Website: crate-barrel
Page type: billing-address
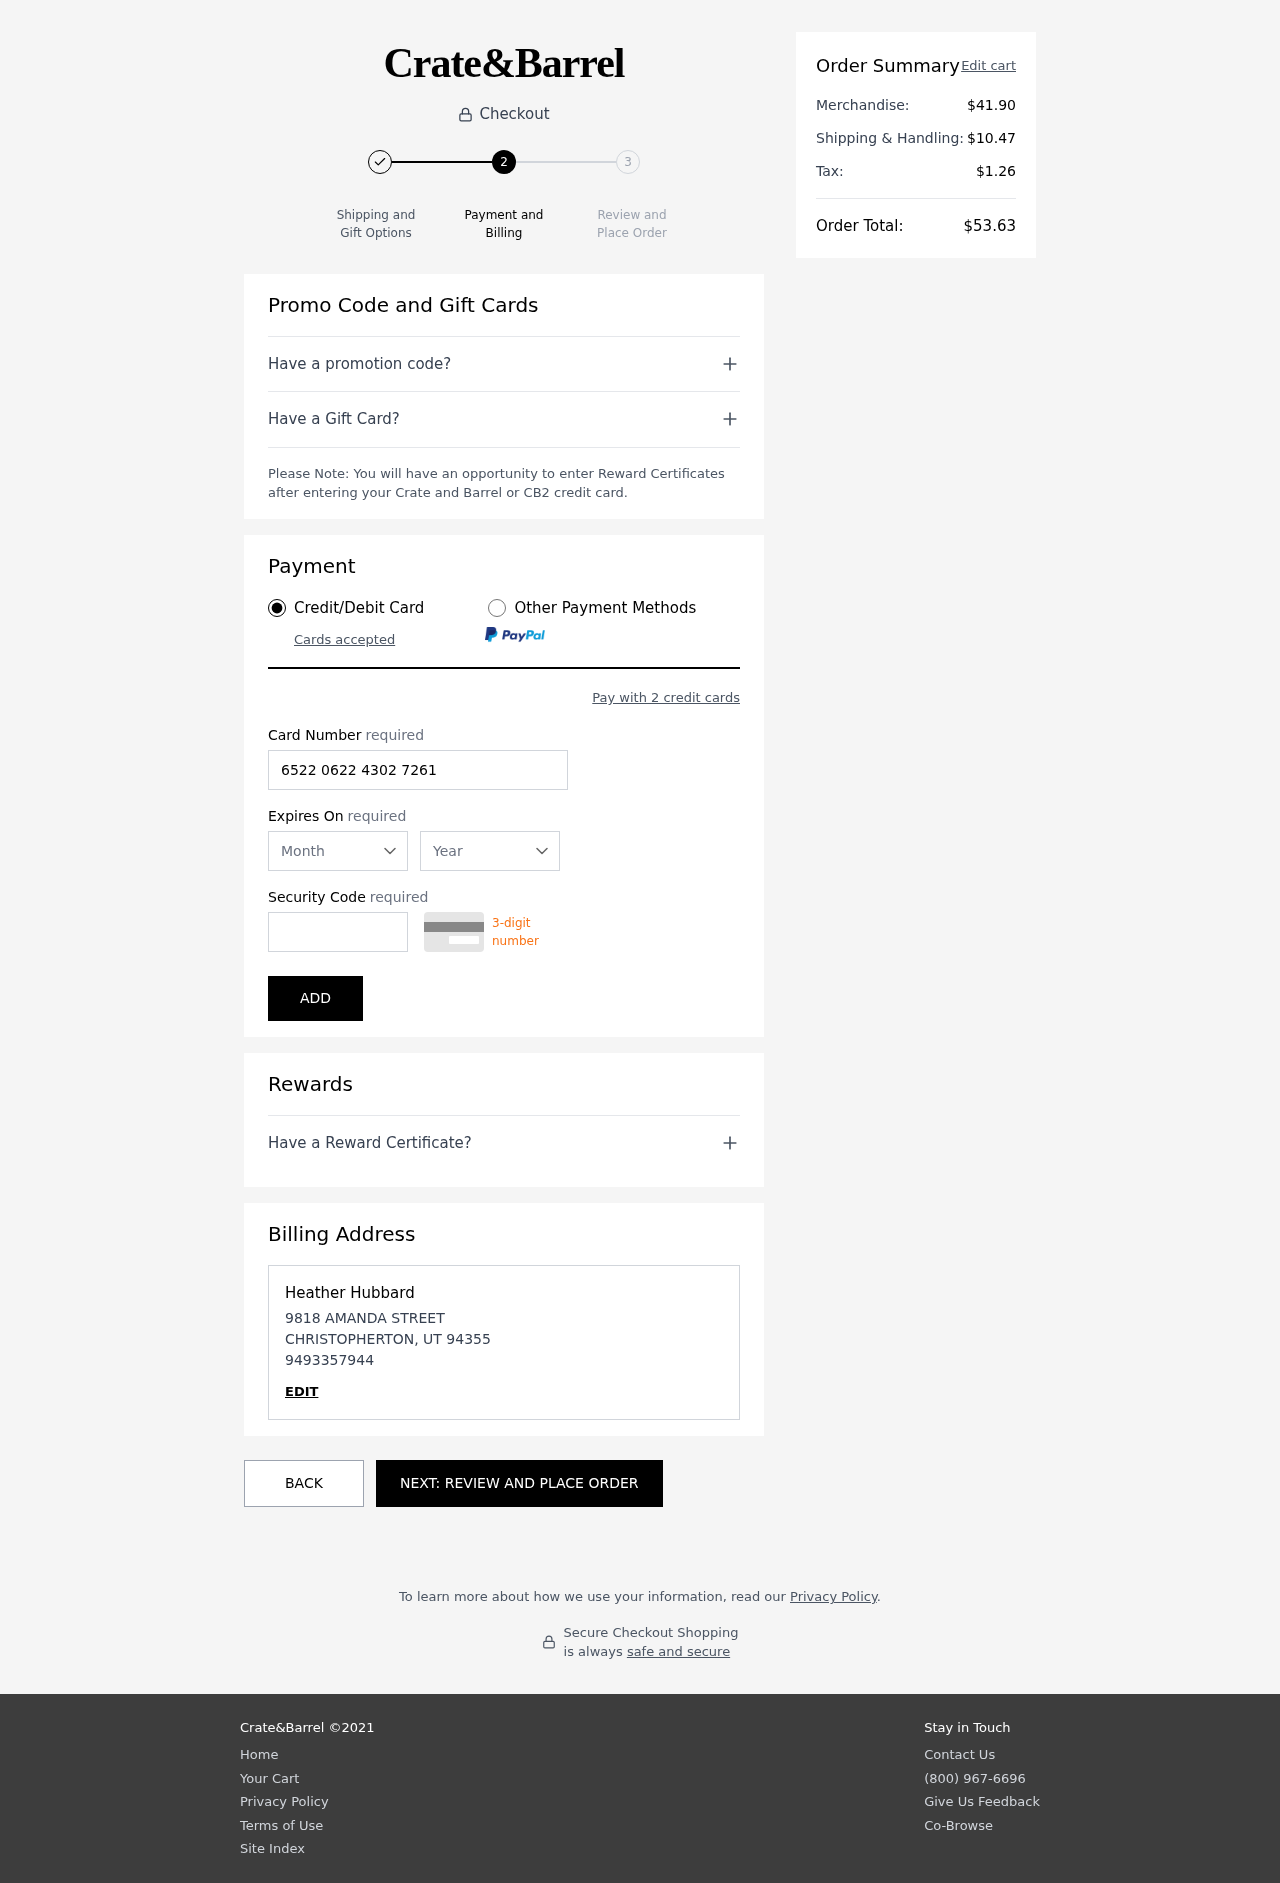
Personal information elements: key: PII_CARD_CVV
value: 546
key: PII_CARD_EXPIRY_MONTH
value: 11
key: PII_CARD_EXPIRY_YEAR
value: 30
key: PII_CARD_NUMBER
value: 6522 0622 4302 7261
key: PII_CITY
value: CHRISTOPHERTON
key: PII_FULLNAME
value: Heather Hubbard
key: PII_PHONE
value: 9493357944
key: PII_POSTCODE
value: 94355
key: PII_STATE_ABBR
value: UT
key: PII_STREET
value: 9818 AMANDA STREET
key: PII_FIRSTNAME
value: Heather
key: PII_LASTNAME
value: Hubbard
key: PII_PHONE_LINE
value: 7944
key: PII_PHONE_SUFFIX
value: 7944
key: PII_POSTCODE_FULL
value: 94355
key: PII_PHONE2
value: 9493357944
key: PII_PHONE3
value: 9493357944
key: PII_FULLNAME2
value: Heather Hubbard
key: PII_FULLNAME3
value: Heather Hubbard
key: PII_FIRSTNAME2
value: Heather
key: PII_FIRSTNAME3
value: Heather
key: PII_LASTNAME2
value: Hubbard
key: PII_LASTNAME3
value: Hubbard
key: PII_FIRSTNAME_DERIVED
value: Heather
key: PII_LASTNAME_DERIVED
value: Hubbard
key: PII_PHONE_NUMERIC
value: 9493357944
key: PII_PHONE_LINE_NUMERIC
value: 7944
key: PII_PHONE_SUFFIX_NUMERIC
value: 7944
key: PII_POSTCODE_NUMERIC
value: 94355
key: PII_PHONE2_NUMERIC
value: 9493357944
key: PII_PHONE3_NUMERIC
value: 9493357944
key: PII_FULLNAME_DERIVED
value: Heather Hubbard
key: PII_NAME_FULL_DERIVED
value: Heather Hubbard
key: PII_PHONE_DIGITS
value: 9493357944
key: PII_PHONE_LAST4
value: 7944
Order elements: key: ORDER_SUBTOTAL
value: $41.90
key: ORDER_SHIPPING_COST
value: $10.47
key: ORDER_TAX
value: $1.26
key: ORDER_TOTAL
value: $53.63